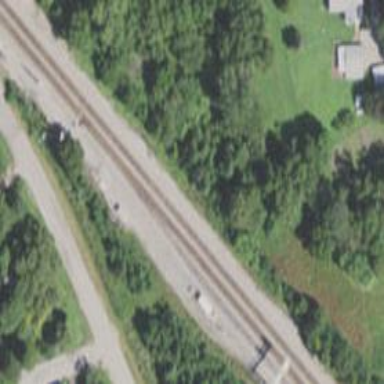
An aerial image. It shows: Site related to the railway.